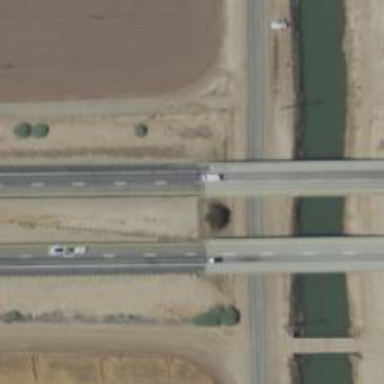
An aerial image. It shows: Bridge over motorway.